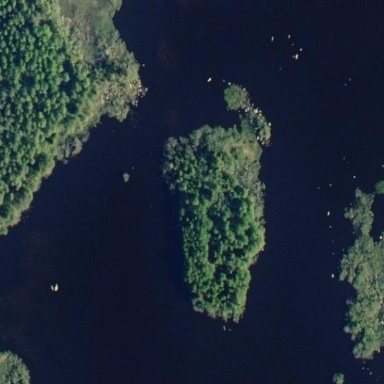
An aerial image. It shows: Islet.